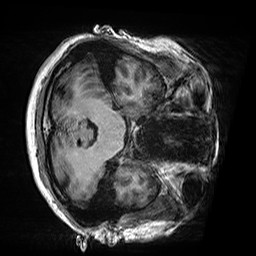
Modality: T1w
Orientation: axial
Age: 36
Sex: female
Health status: healthy
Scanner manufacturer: siemens
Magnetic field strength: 3 T
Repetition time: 2.5 s
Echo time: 0.00299 s